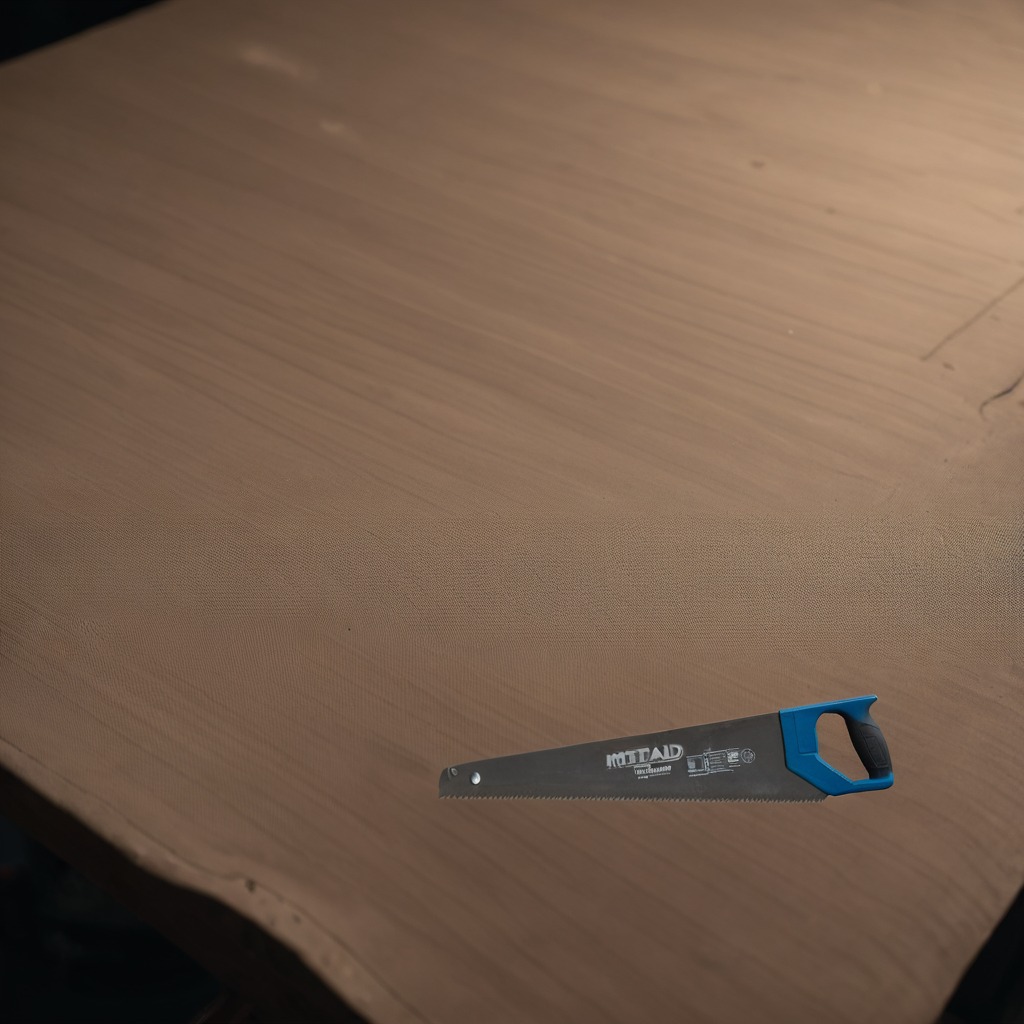
A metal saw lying on a wooden table inside a workshop at night.